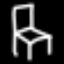
Label: chair